Here is the wavelet time-frequency representation (scalogram) of a rolling-element bearing's vibration measurement. Based on the visible evidence, which condition applies: normal, inner_race, outer_race, ball?
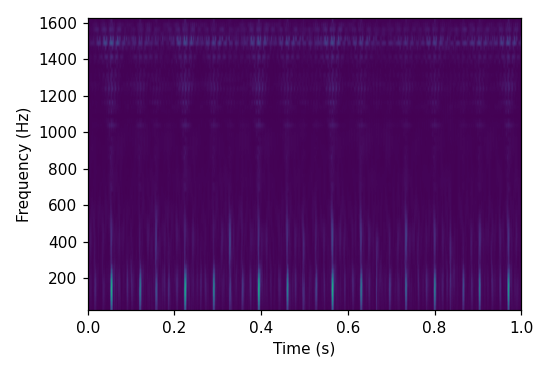
Answer: outer_race